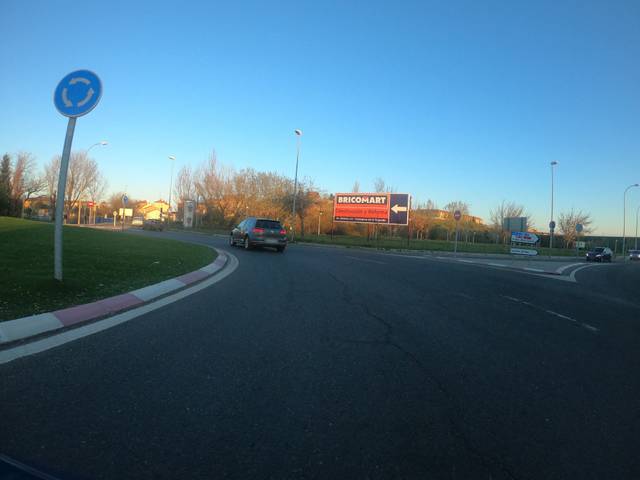
Region: Spain
Coordinates: 40.955, -5.676